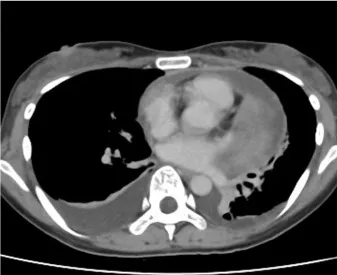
Imaging findings. The enhanced CT showed tumor with faint enhancement and no calcification (D).
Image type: radiology (ct)